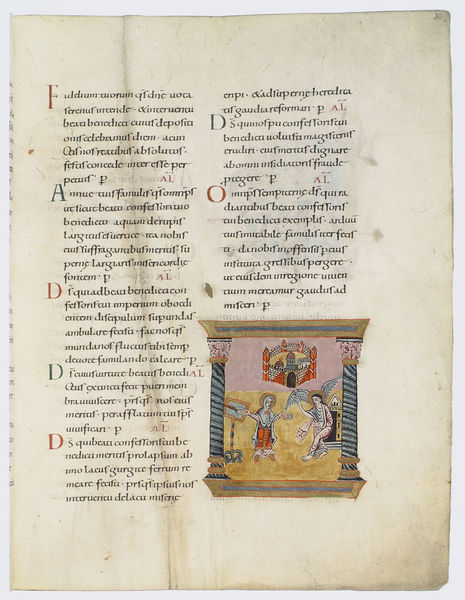
Titel: Göttinger Sakramentar
Institution: Göttingen, Staats- und Universitätsbibliothek
Schlagwörter: flügel, gemälde, mann, stadt, schwarz, säule, säulen, rot, schloss, alt, sockel, bild, kreis, engel, schrift, italien, klein, spalten, lesen, tor, buch, burg, religion, türme, groß, seite, text, buchstaben, malen, kapitelle, pult, kapitell, heiligenschein, singen, jesus, latein, buchmalerei, d, fremdsprache